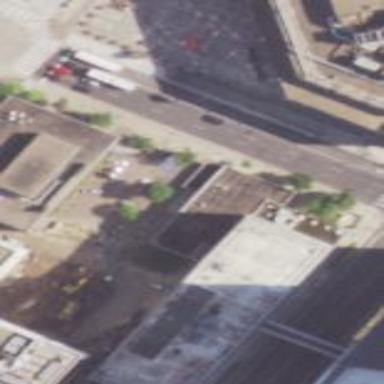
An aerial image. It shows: Part of building is shown in the image.